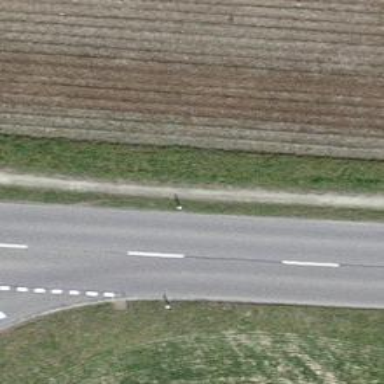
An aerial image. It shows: Gravel path.